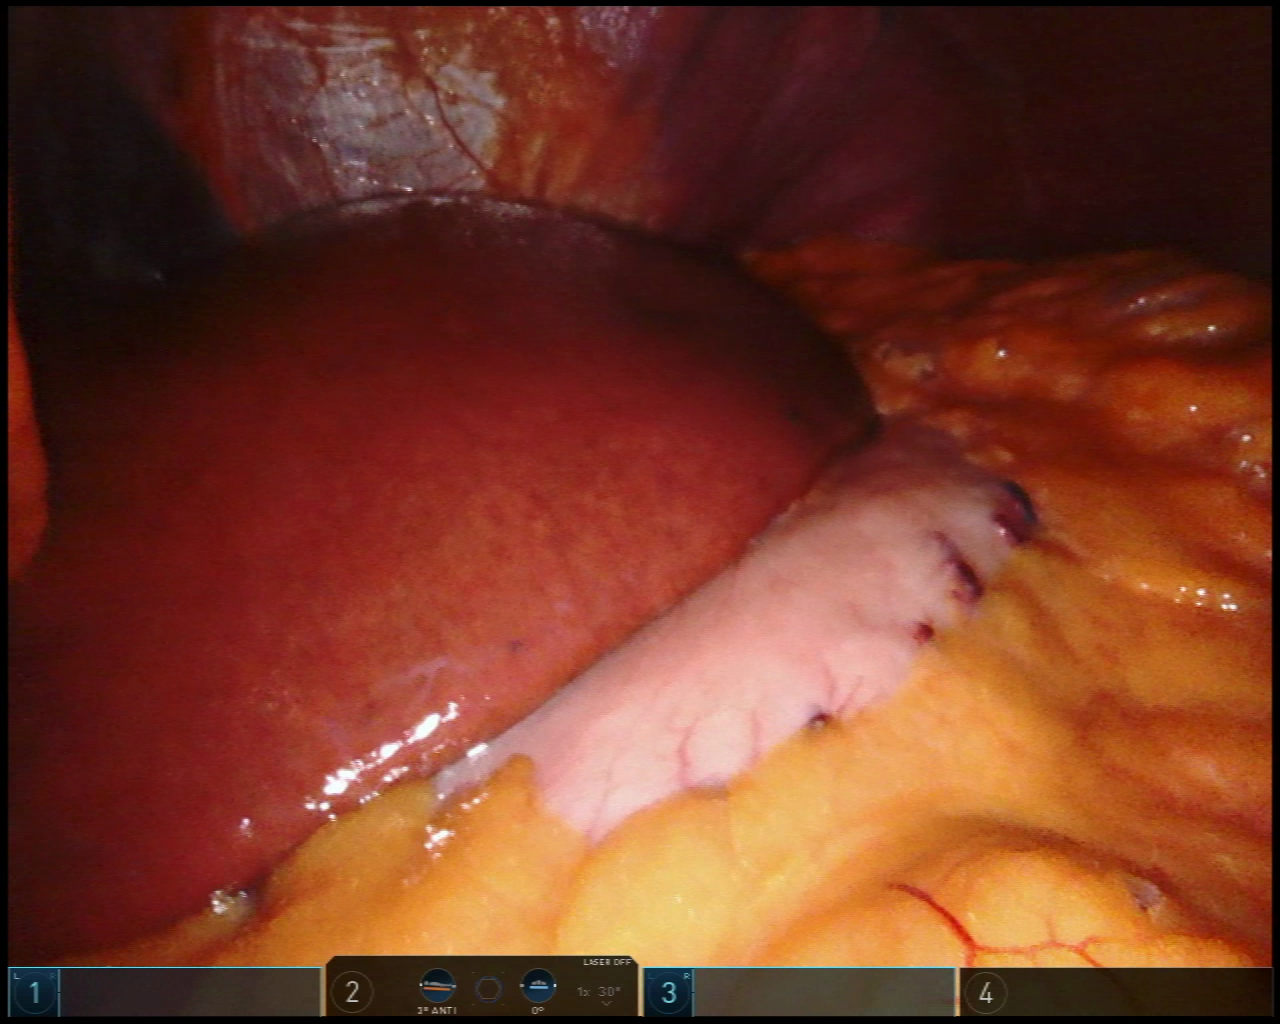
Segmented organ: liver
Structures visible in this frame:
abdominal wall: yes
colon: no
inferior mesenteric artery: no
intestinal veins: no
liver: yes
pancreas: no
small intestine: no
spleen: no
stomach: yes
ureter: no
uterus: no
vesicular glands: no